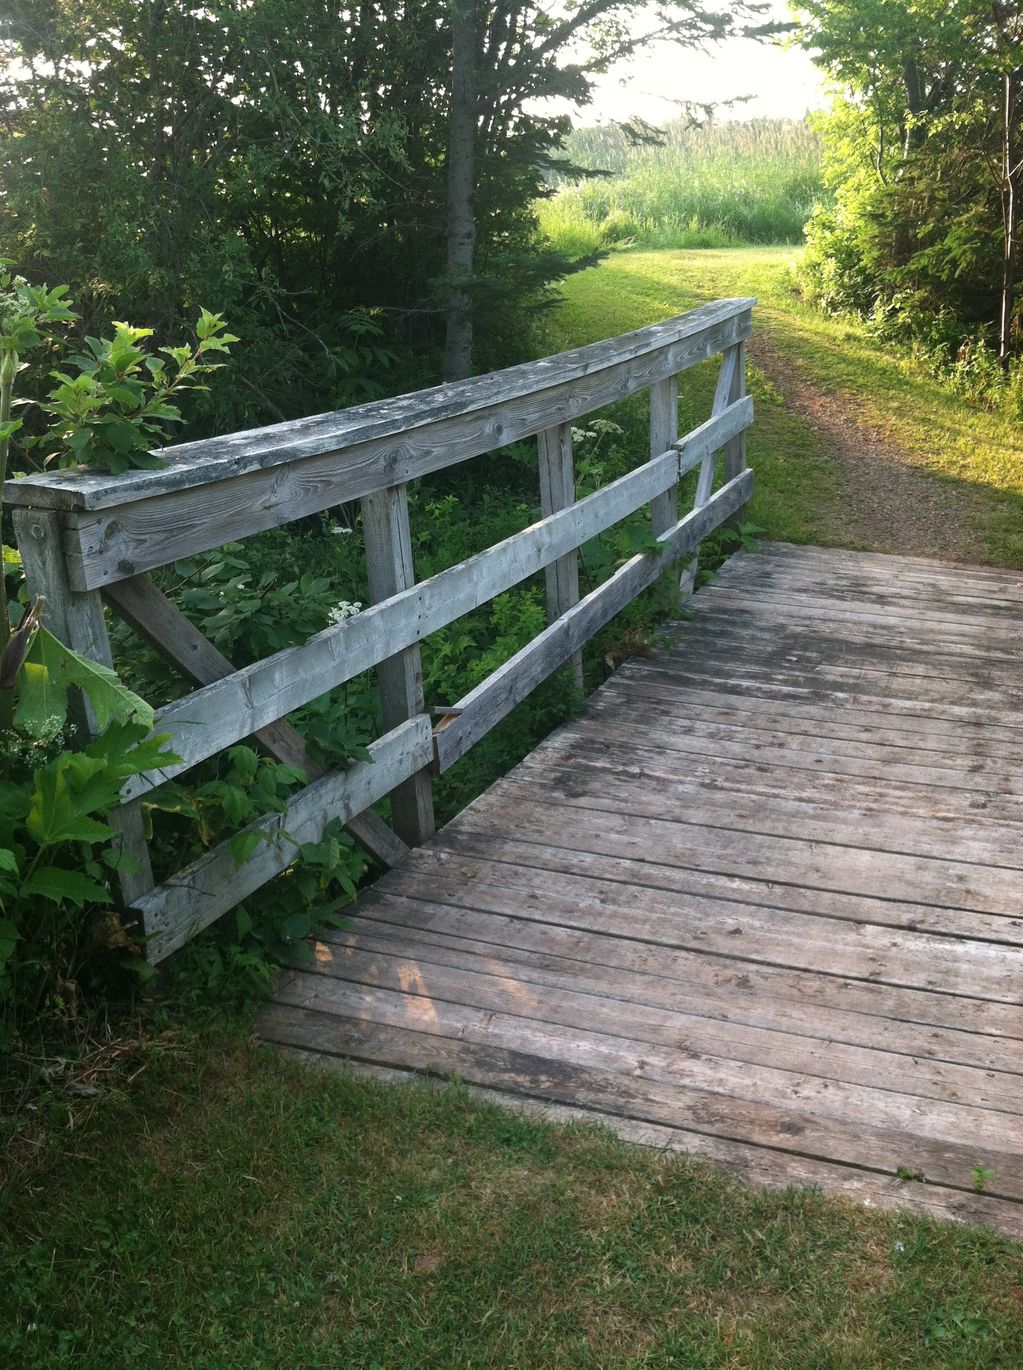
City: charlottetown